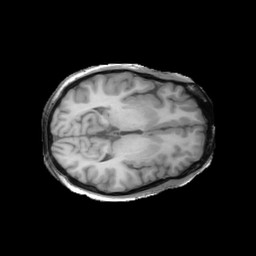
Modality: T1w
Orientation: axial
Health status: ill
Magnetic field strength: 3 T